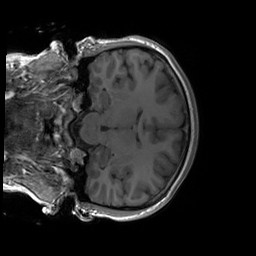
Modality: T1w
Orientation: coronal
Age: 24
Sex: female